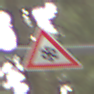
Verkehrszeichen: SchneeOderEisglaette
Umgebung: Outdoor, Nature
Tageszeit: MorningAfternoon
Wetter: Overcast
Licht: Natural
Jahreszeit: Winter
Kontrast: LowContrast